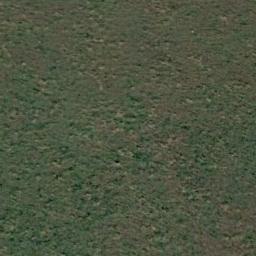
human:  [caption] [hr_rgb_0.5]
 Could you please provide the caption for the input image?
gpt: The meadow is dense but uneven .

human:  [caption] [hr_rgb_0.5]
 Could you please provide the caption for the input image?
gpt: There is a tree and a house in the grass .

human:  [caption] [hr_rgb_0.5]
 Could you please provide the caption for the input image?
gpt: The meadow is full of sparse grass .

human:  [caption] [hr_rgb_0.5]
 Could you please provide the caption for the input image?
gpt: This meadow has evenly distributed sparse grasses .

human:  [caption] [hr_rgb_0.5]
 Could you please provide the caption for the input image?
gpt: A dense meadow with many green grass .